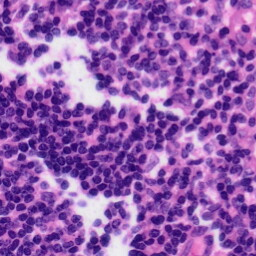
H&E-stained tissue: Tonsil